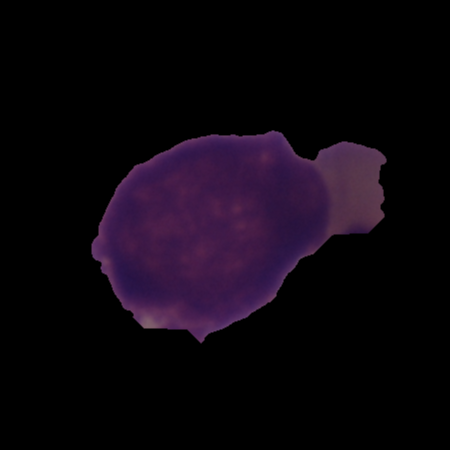
Label: cancer